RGB frame:
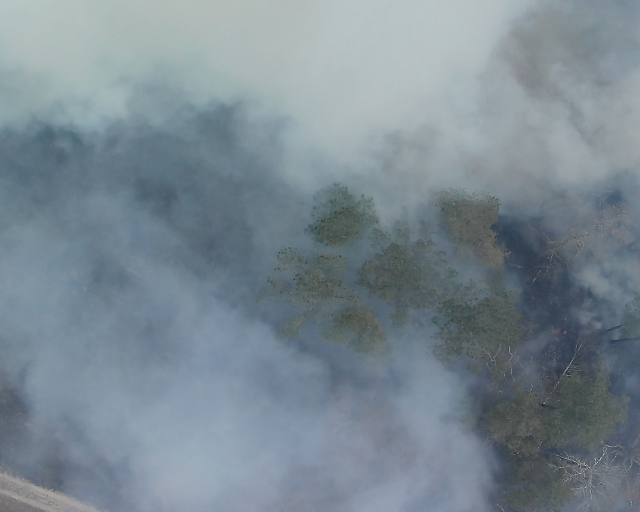
Thermal frame:
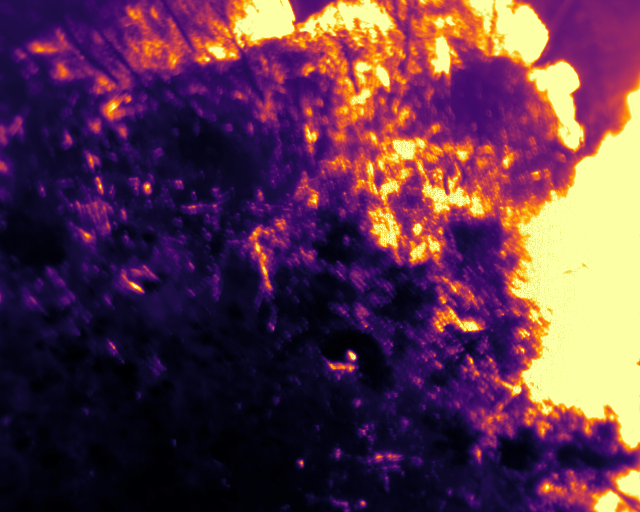
Captured: 2026-02-26 03:09:35
Pixels at or above 80 °C: 125667 (fraction of frame: 0.3835)